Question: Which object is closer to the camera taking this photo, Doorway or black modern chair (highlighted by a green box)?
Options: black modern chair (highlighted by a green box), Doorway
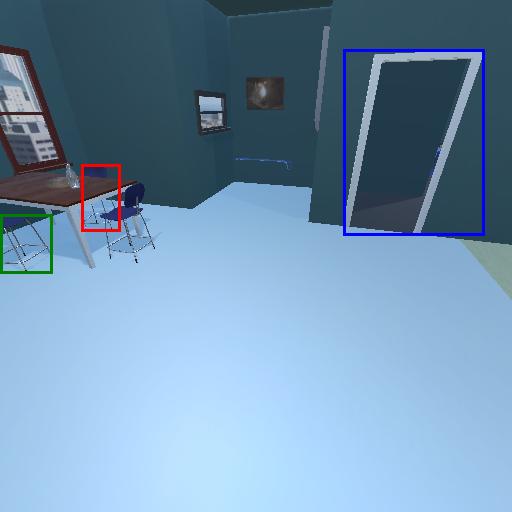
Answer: black modern chair (highlighted by a green box)